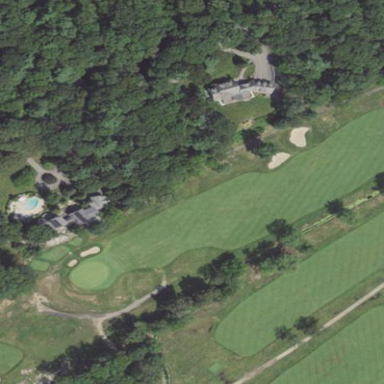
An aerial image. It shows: Area with grass used as rough in golf course.